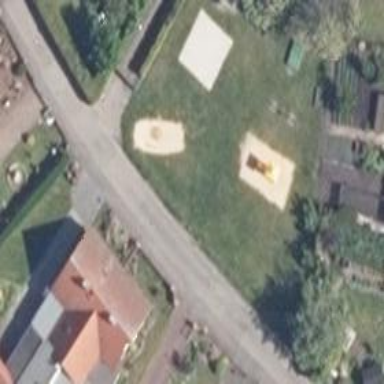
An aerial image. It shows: Playground area for leisure land.